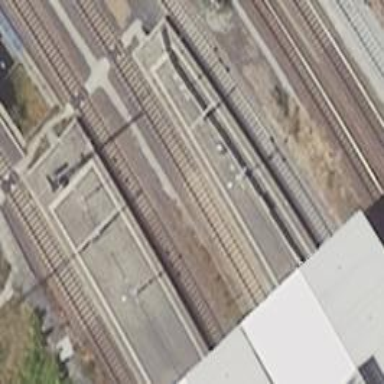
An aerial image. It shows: Railway signal.